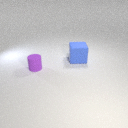
small purple rubber cylinder to the left of large blue rubber cube